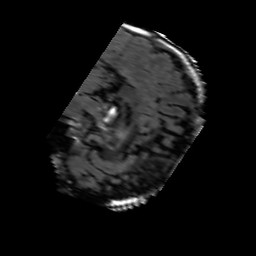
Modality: FLAIR
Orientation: sagittal
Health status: ill
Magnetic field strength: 3 T